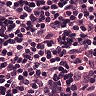
Metastatic tissue present: yes